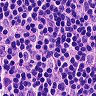
Metastatic tissue present: no